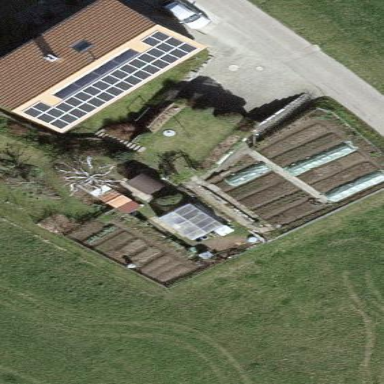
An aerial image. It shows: Garden that is leisure land.